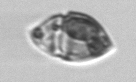
Label: Amphidinium